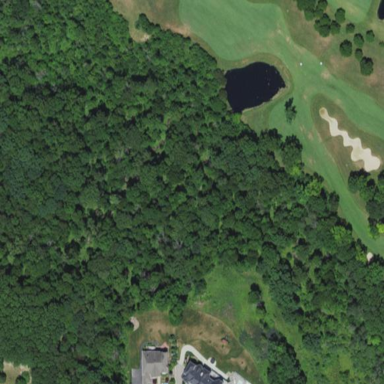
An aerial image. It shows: Golf fairway surrounded by grass.